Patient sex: F
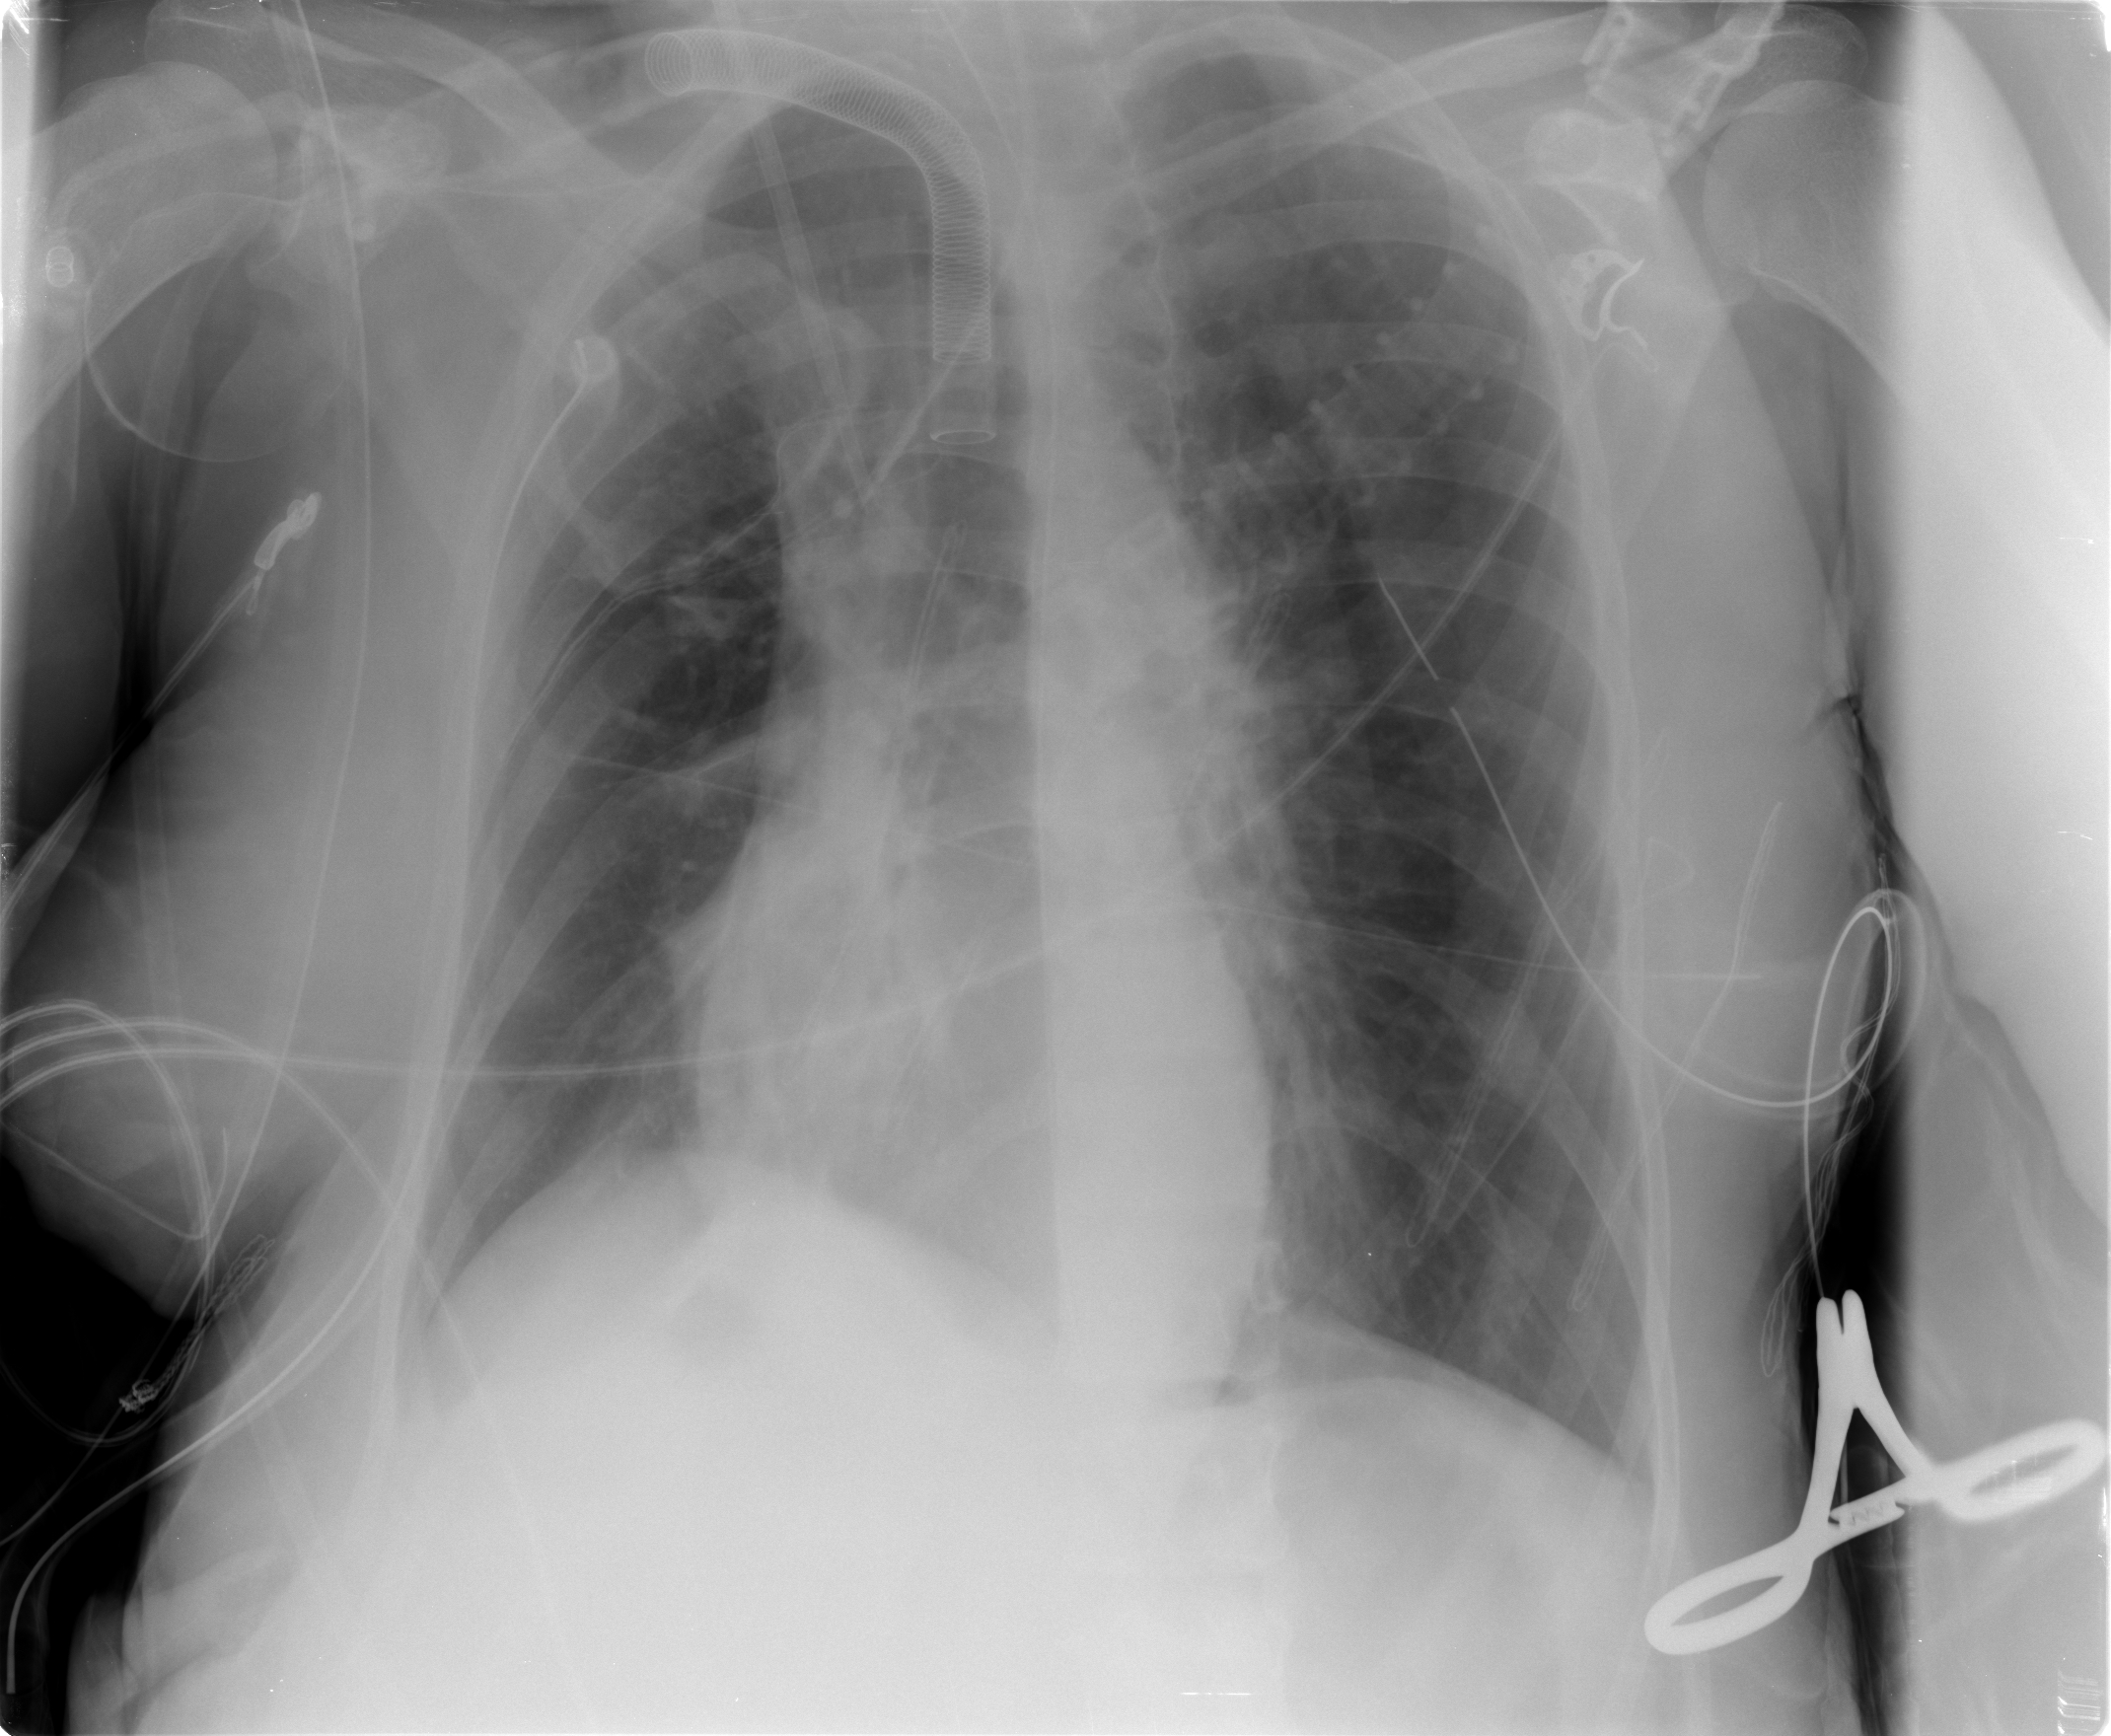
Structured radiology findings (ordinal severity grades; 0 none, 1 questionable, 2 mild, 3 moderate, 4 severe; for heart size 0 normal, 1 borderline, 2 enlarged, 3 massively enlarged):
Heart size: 0
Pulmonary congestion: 0
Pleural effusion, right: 1
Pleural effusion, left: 0
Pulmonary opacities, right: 0
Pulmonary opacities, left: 0
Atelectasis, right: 2
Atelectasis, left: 0